Interaction volume radius: 10 \u00c5
Interaction volume height: 25 \u00c5
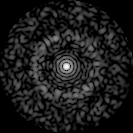
Disorder parameter: 0.8237